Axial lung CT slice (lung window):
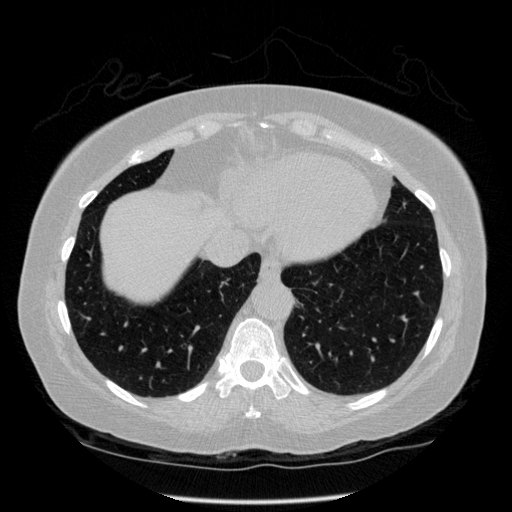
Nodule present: no